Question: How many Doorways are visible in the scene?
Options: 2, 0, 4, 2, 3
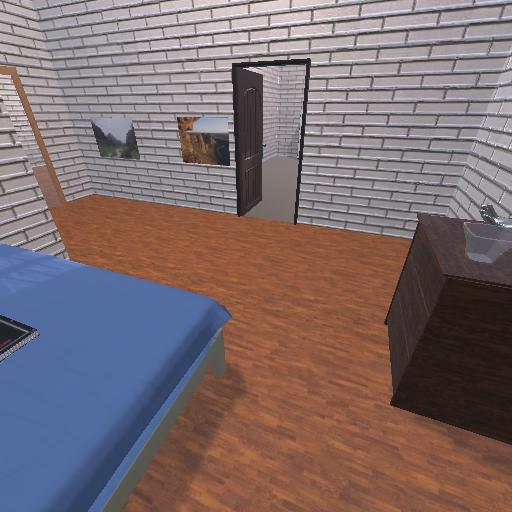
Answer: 2